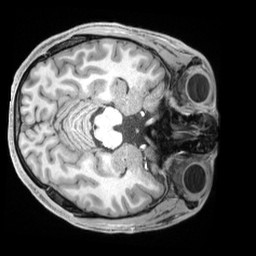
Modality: T1w
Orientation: axial
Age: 24
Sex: male
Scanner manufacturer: siemens
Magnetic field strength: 3 T
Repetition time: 2.4 s
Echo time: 0.00226 s